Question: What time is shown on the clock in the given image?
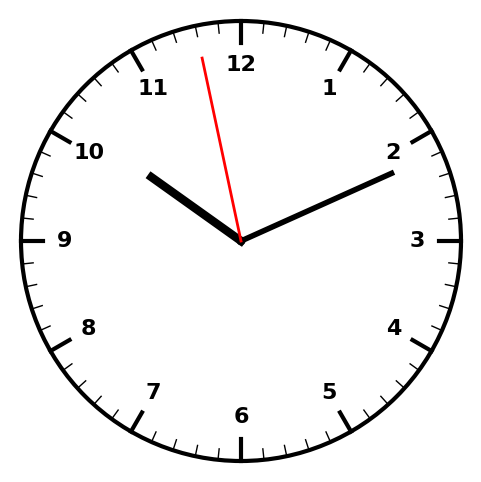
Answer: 10:10:58